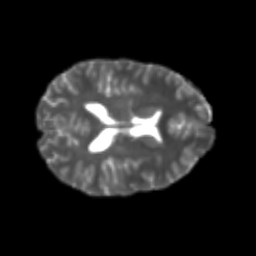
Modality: T2w
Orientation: axial
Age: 20
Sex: female
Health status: healthy
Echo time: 0.074 s